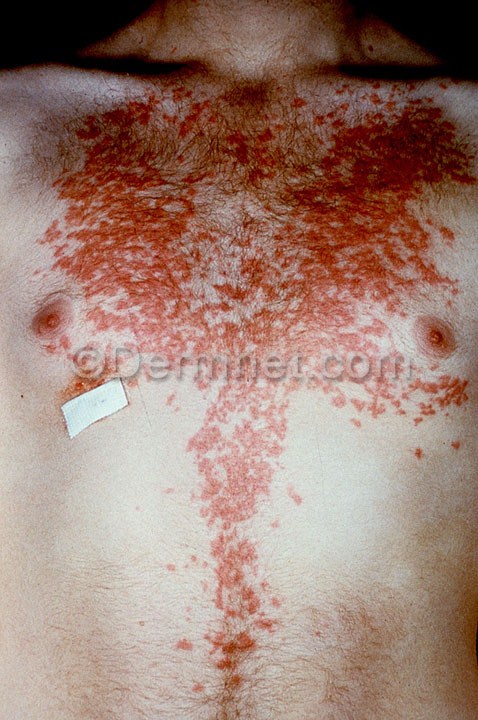
Disease: Systemic Disease